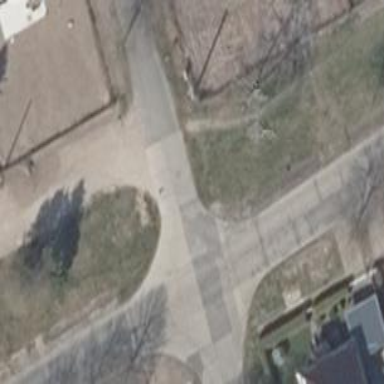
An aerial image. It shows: Road with "give way" sign.